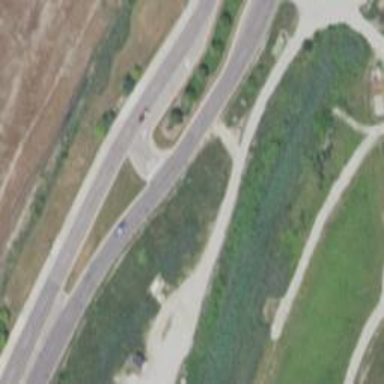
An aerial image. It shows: Tertiary link road with asphalt surface.